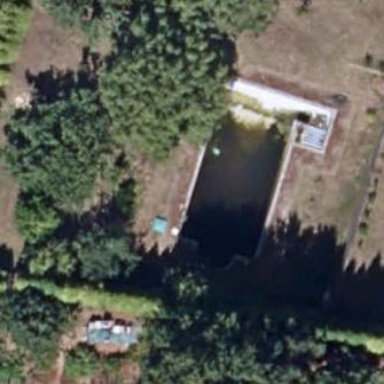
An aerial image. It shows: Swimming pool located in leisure land.